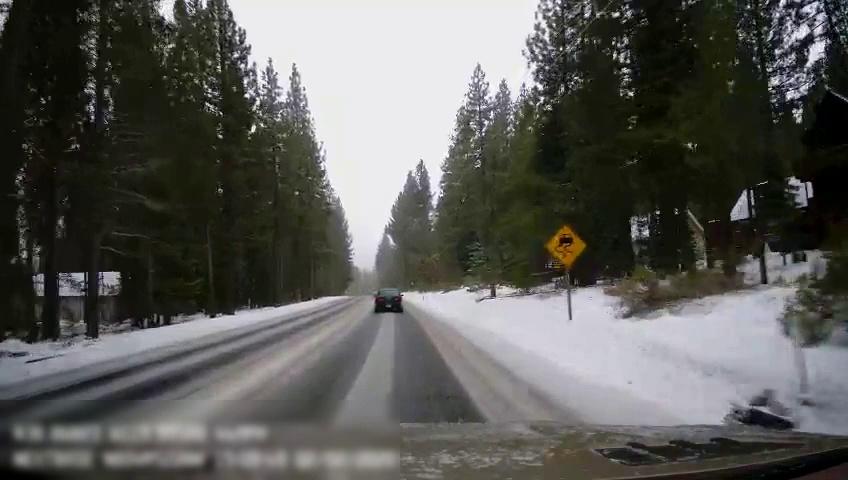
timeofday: Day
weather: Snowy
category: Drivable Space
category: Vehicles | Car
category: Lanes | Current Lane
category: Traffic | Signs